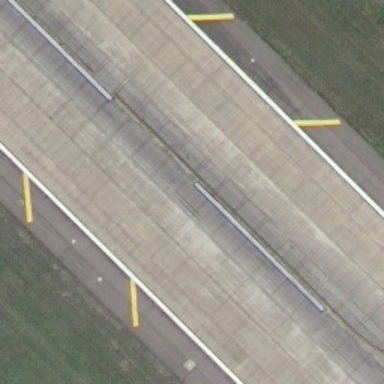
It is a straight runway with some mark lines on it .